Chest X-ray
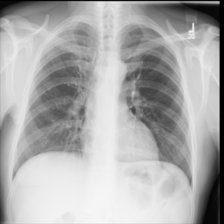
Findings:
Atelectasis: negative
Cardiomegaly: negative
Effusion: negative
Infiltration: negative
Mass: negative
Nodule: negative
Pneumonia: negative
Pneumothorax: negative
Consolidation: negative
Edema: negative
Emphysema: negative
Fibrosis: negative
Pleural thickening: negative
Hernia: negative